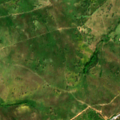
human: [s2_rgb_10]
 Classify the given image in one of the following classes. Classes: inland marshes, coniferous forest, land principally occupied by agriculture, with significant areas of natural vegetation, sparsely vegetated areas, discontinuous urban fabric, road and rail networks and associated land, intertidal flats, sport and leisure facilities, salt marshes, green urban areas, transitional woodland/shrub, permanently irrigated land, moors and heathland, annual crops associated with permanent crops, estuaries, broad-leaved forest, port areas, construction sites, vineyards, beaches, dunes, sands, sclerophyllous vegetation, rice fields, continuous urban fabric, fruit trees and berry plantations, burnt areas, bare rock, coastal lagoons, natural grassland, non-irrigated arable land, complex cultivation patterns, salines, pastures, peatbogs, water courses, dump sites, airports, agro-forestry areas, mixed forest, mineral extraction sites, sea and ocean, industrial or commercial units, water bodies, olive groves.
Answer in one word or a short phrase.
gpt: continuous urban fabric